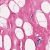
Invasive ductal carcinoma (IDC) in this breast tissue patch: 0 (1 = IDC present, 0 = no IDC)